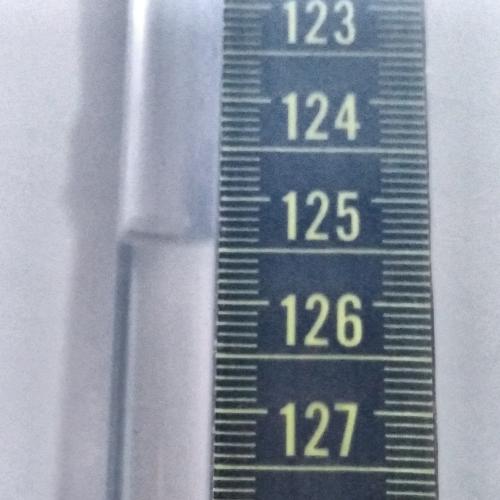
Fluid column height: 125.4 cm